Question: The picture shows the balloon popping problem. You need to pop all the balloons in a certain order. The reward for a popped balloon is the product of itself and the values on the left and right balloons. If there is no balloon on the left or right, multiply the value of the balloon on the left or right by 1. You need only find the total maximum reward. Give me the number.
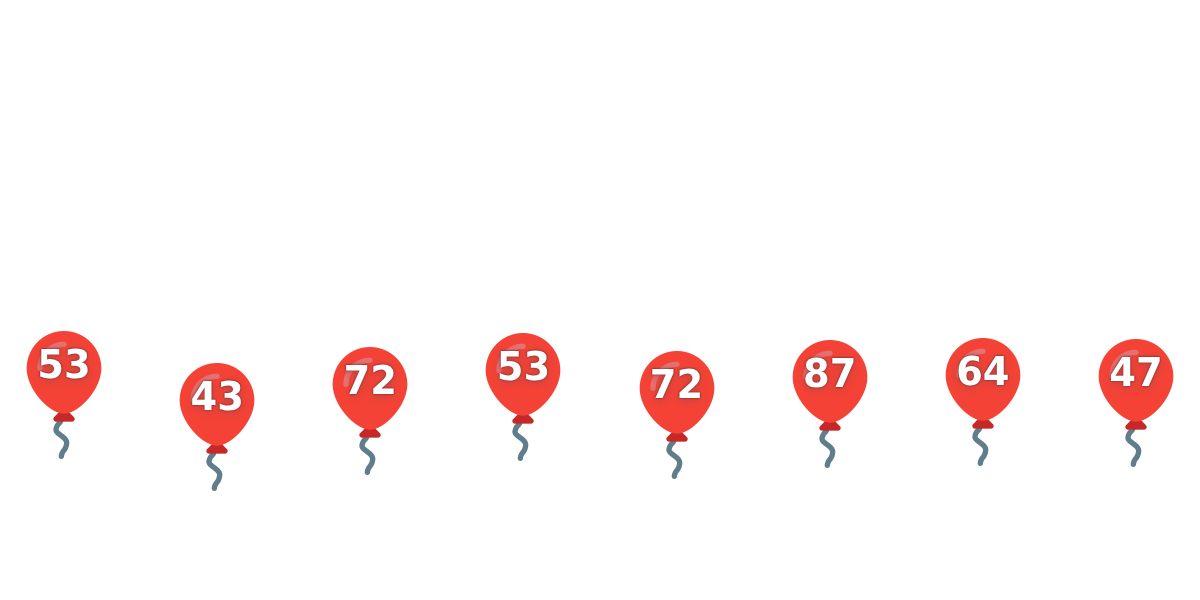
Answer: 1702797